Question:
'''
ul li:first-child a {
border-radius: 5px 5px 0 0;
}
ul li:last-child a {
border-radius: 0 0 5px 5px;
}
'''
When there's just once child, the last-child style over-rides the first-child style. Is there a way to apply both (since it is both the first and last child)
Am looking to achieve this with just CSS, without the aid of JS. Thanks.
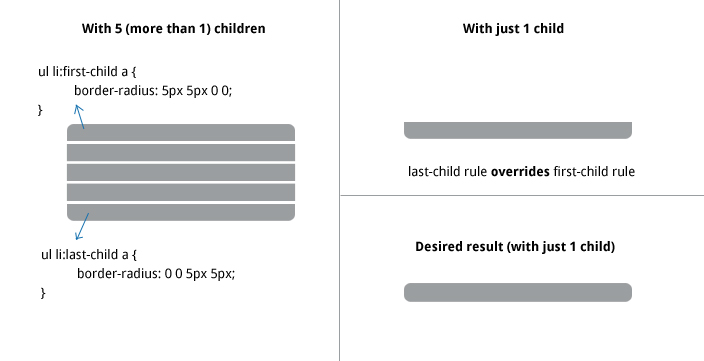
Answer: Just apply your borders individually:
'''
ul li:first-child a {
border-top-left-radius: 5px;
border-top-right-radius: 5px;
}
ul li:last-child a {
border-bottom-left-radius: 5px;
border-bottom-right-radius: 5px;
}
'''
That way the last-applied rule doesn't override the previous rule ('border-radius: 5px 5px 0 0;' resets the bottom border radii back to zero).
Demo: <URL>